Question:
I think it is something related to Team Foundation Service, but what does that mean ?
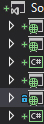
Answer: The lock means that the item is checked in, and the + means that an add operation is pending for the item.
You can see the full list of <URL>.